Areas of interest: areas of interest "Golf Course"
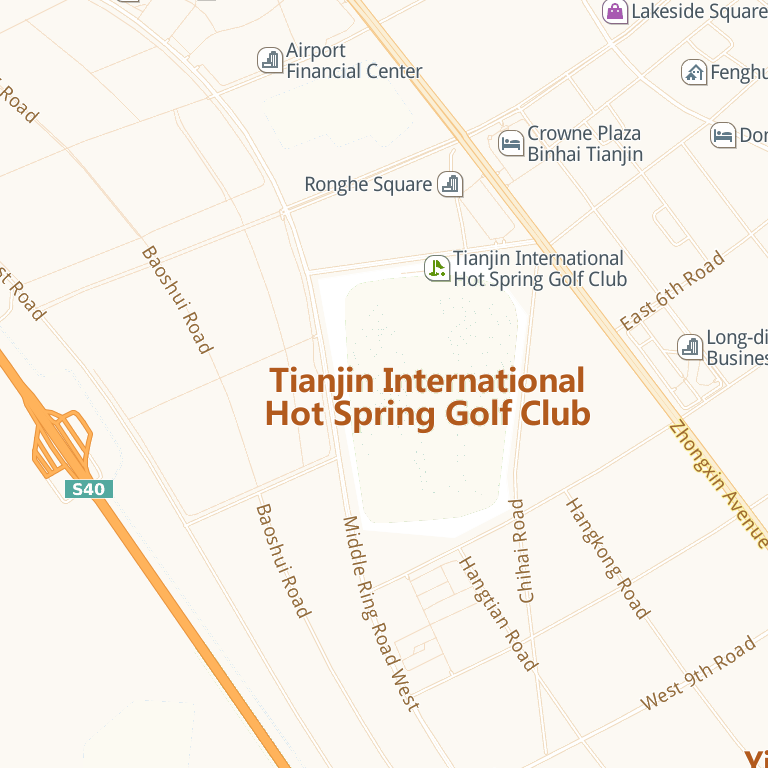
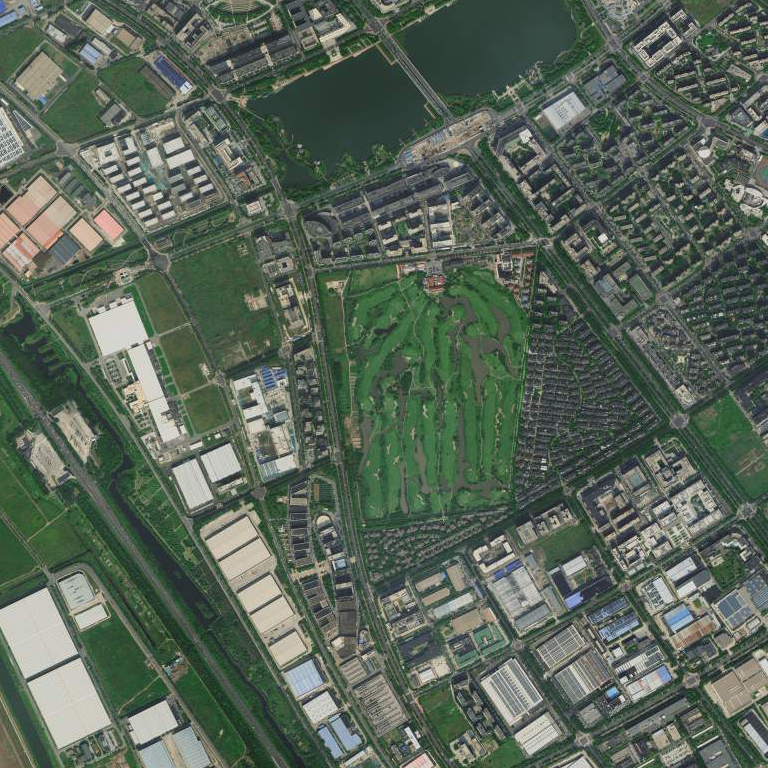